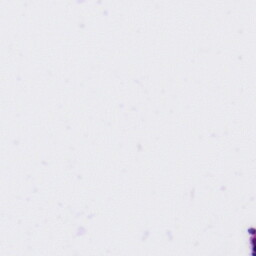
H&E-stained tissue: Tonsil